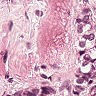
Metastatic tissue present: yes